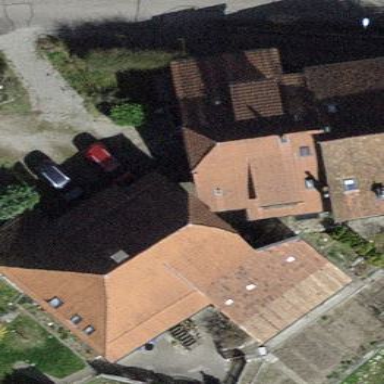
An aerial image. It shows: Building with tiled roof.